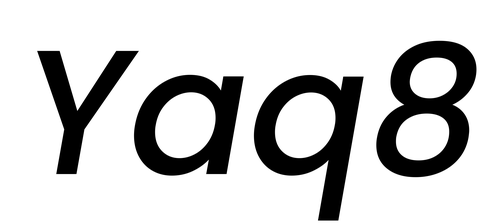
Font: Poppins-MediumItalic